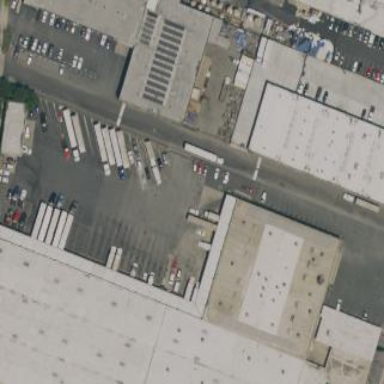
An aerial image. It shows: Industrial building.